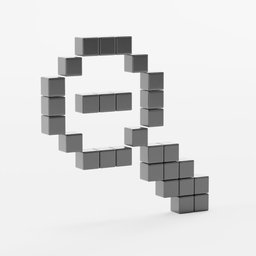
Label: decoration